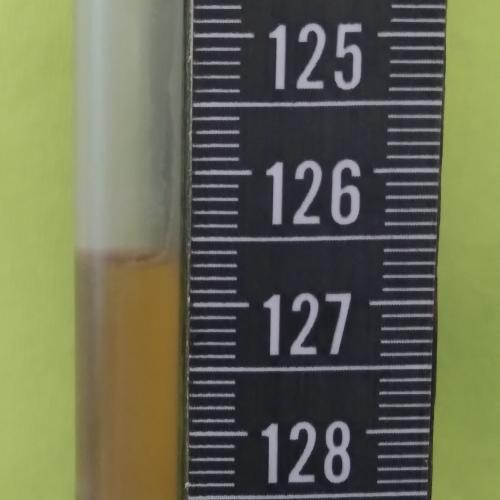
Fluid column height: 126.6 cm